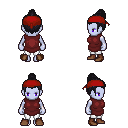
a pixel art fantasy rpg character, female body template, dark elf, purple skin, maroon tunic, white pants, raven short topknot hairstyle, red bandana, brown shoes, four views (front, back, left, right), 2x2 character sprite sheet, small pixel art, hard edges, no anti-aliasing